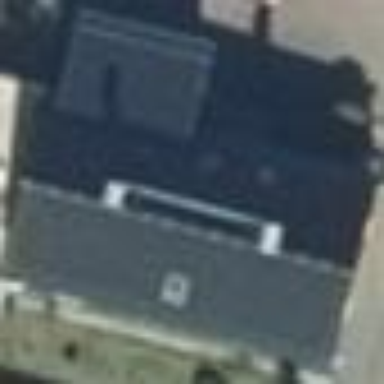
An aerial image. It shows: Traditional gabled house with black roof.